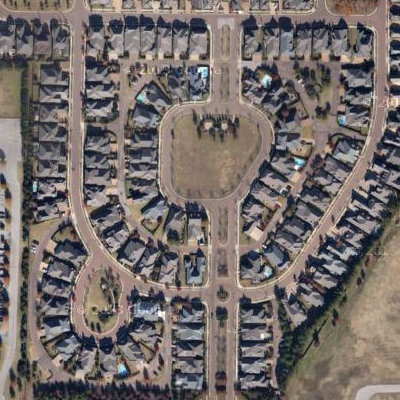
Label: fResident